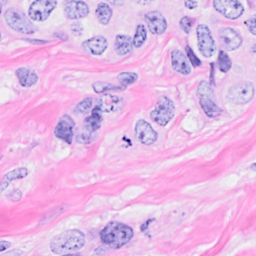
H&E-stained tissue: Breast